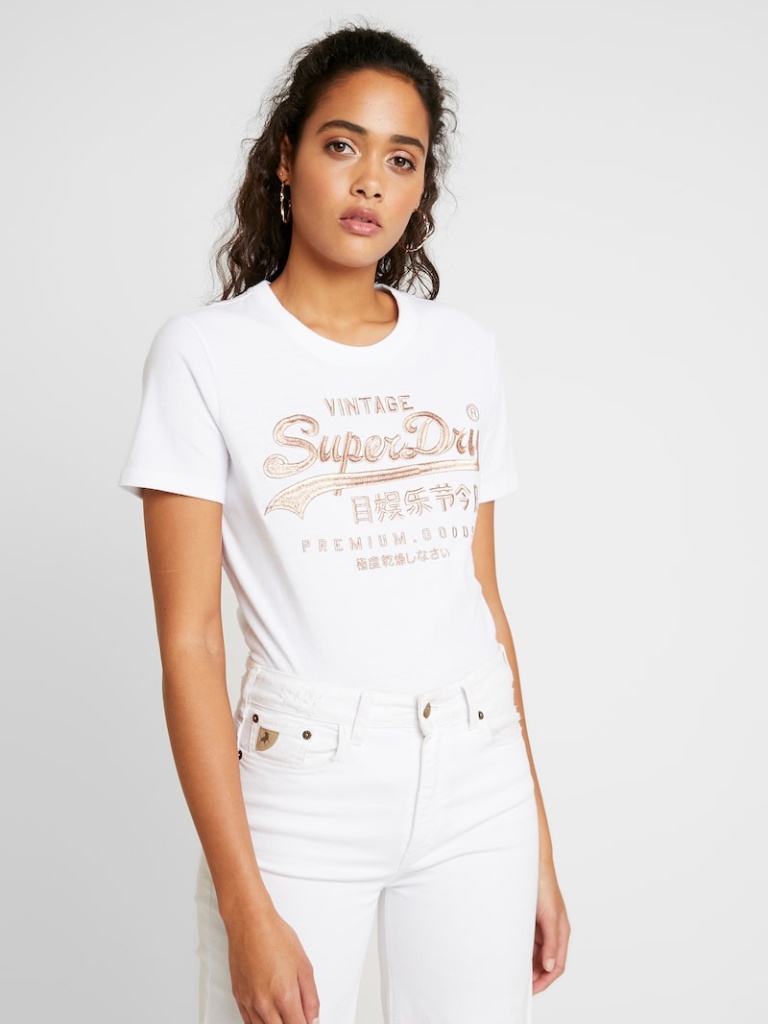
cotton tight short sleeve hip length Fully Tucked in crew t-shirt